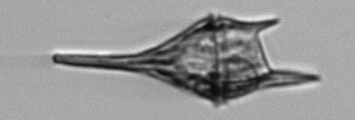
Label: Tripos_lineatus